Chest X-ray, AP view. Patient: 48 years old, sex F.
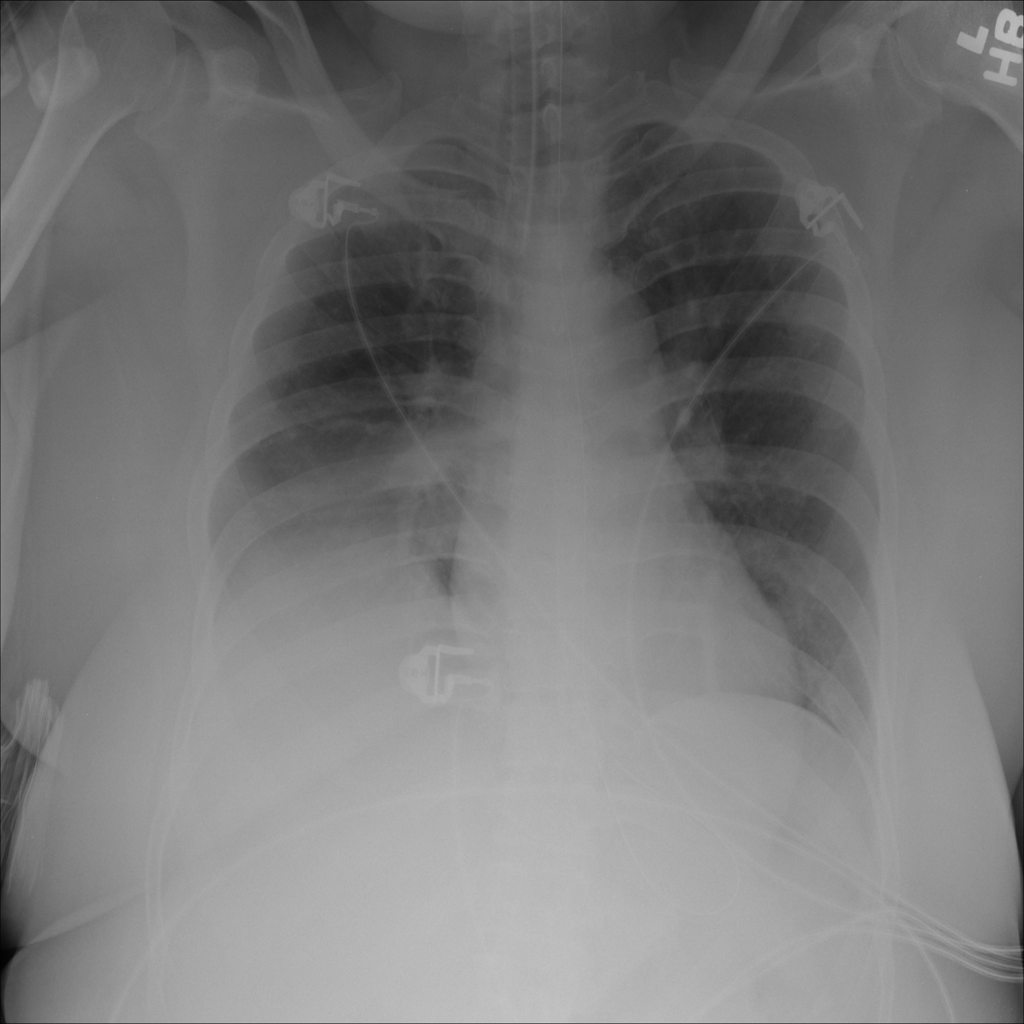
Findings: No Finding